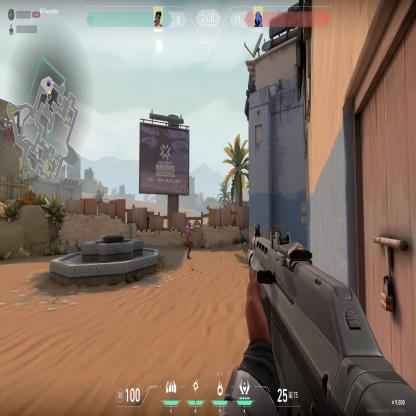
Label: enemy